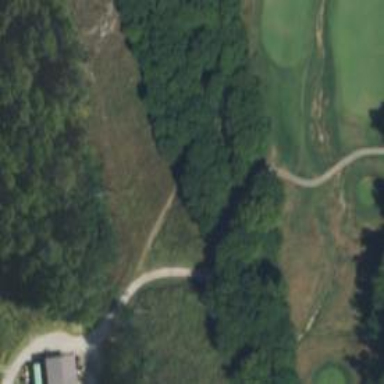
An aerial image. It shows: Path used for both walking and golf.